Question: >
<URL>
how to use regular expression for notepad++ for $1
when i use php ,I usually write it like this:
preg_replace("@aa(.*)bb@",$1,$str), but $1 is not wooking in notepad++

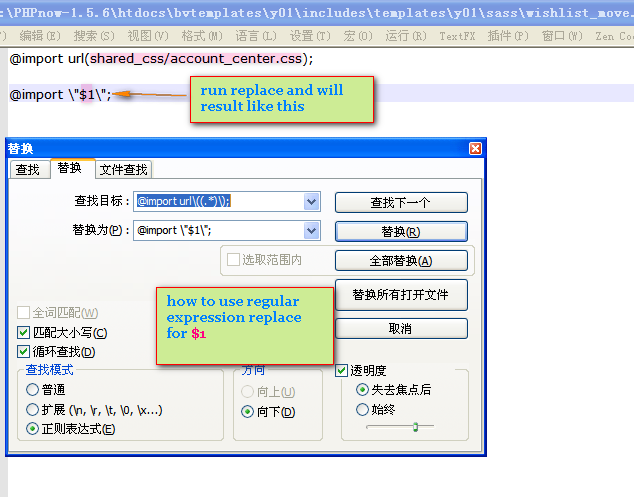
Answer: Simply use '', which is also very common.
'''
@import "";
'''
See also: <URL>